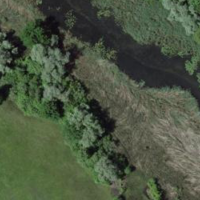
EUNIS habitat code: 21
Species observed at this site:
Symphyotrichum lanceolatum